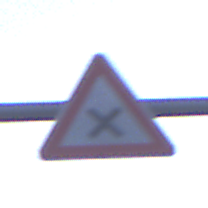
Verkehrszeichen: KreuzungOderEinmuendung
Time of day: SunriseSunset
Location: Outdoor (Suburban)
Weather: PartlyCloudy
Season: NotSpecified
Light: Natural